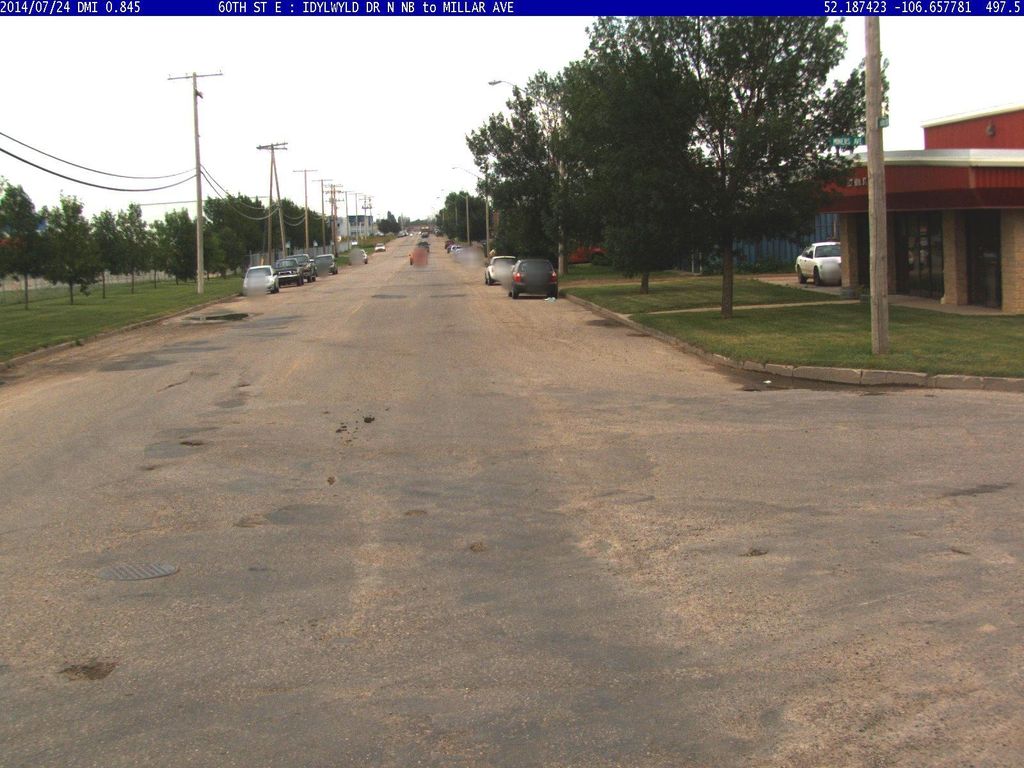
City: saskatoon